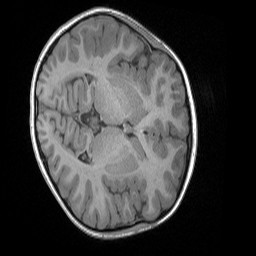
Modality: T1w
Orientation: axial
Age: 7
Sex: female
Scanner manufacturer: siemens
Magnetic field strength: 3 T
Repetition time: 1.65 s
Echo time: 0.00203 s